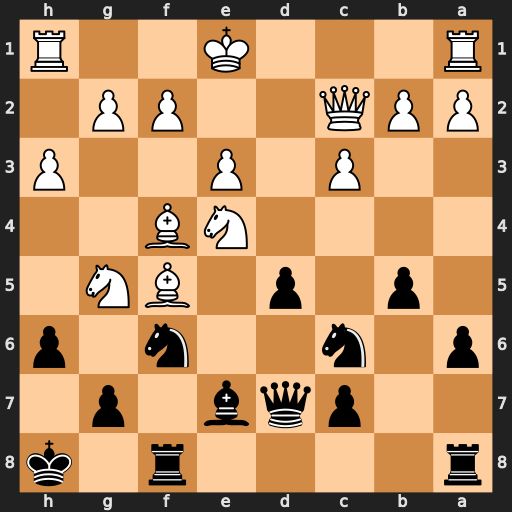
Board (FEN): r4r1k/2pqb1p1/p1n2n1p/1p1p1BN1/4NB2/2P1P2P/PPQ2PP1/R3K2R
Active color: b
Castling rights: KQ
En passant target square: -
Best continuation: Qxf5 g4 Qg6